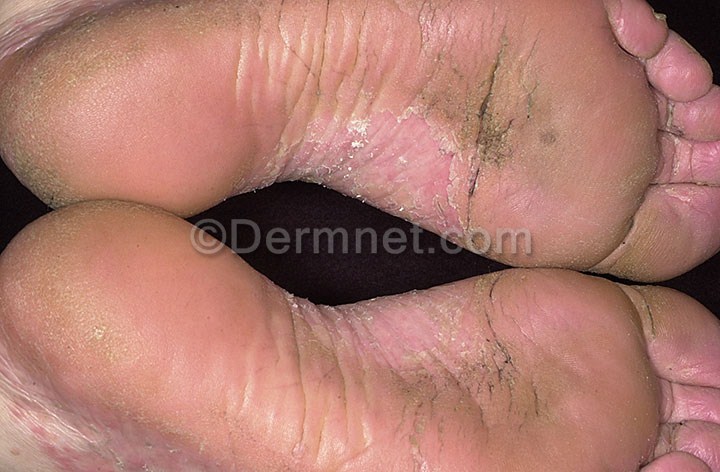
Disease: Eczema Photos